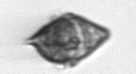
Label: Kryptoperidinium_triquetrum